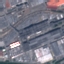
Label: Industrial